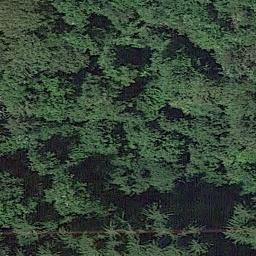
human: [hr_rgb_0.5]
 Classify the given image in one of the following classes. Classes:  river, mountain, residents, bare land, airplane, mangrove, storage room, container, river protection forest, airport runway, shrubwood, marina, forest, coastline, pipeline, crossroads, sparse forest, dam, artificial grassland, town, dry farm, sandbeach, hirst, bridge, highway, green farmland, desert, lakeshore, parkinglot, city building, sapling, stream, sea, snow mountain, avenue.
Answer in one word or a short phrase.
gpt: forest